Question: I am trying to plot a function (gaussian function) with C++. The problem is that the outputs are not smooth and plot looks jagged. Below I attach the output of the same function one made with MATLAB and the other with C++ (Note: Plot is zoomed in so just the peak of function is visible to clarify the difference). And here is the C++ code:
'''
#include <iostream>
#include <fstream>
#include <math.h>
using namespace std;
int main(){
int matrix = 100000;
long double y[matrix], x=0.0, step=0.1;
double FWHM = 1000, alpha;
alpha = FWHM/(2*log(2));
for (int i=0; i<matrix; i++) {
x = x + step;
y[i] = exp(-pow((x-3000.0),2.0)/pow(alpha,2.0));
}
}
'''
and this is MATLAB code:
'''
matrix = 100000;
x=0.0; step=0.1;
FWHM = 1000;
alpha = FWHM/(2*log(2));
for i=1:matrix
x = x + step;
y(i) = exp(-((x-3000.0).^2.0)/alpha.^2.0);
end
'''

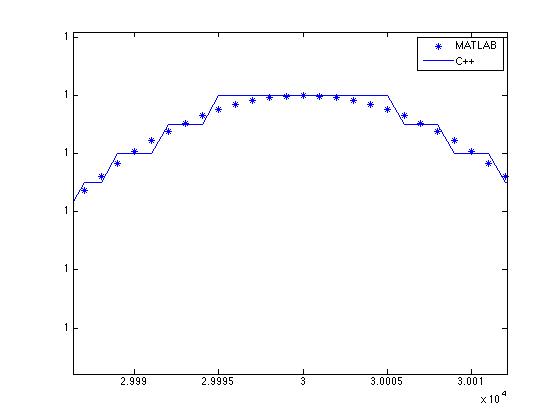
Answer: How do you store data and plot that? Based on the graph shape, I think you dump y[i] in a text file, read from matlab, and plot them. Also I suspect you didn't set the precision while printing. If you don't set the precision, the default is 6, thus the output will be jagged as you mentioned (like, 11 of 1's in the graph and in the output).
Generally, it is not a good idea to dump double data in a text file, as you will lose precision. Use binary data, like hdf5, protobuf, etc...
'''
std::cout << y[i] << std::endl;
std::cout << std::setprecision(16) << y[i] << std::endl;
'''
The
'''
# without std::setprecision. There are 11 of 1's. The graph has 11 of 1's too.
0.999998
0.999998
0.999999
0.999999
0.999999
1
1
1
1
1
1
1
1
1
1
1
0.999999
0.999999
0.999999
0.999998
# with std::setprecision
0.999998078189791
0.9999984433334466
0.9999987700410408
0.9999990583125361
0.9999993081478993
0.9999995195471015
0.9999996925101183
0.9999998270369299
0.9999999231275207
0.9999999807818797
1
0.9999999807818797
0.9999999231275207
0.9999998270369299
0.9999996925101183
0.9999995195471015
0.9999993081478993
0.9999990583125361
0.9999987700410408
0.9999984433334466
'''